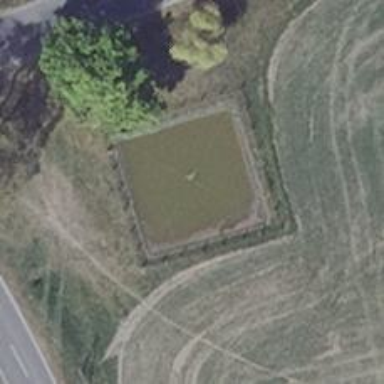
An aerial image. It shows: Fire water pond meant for emergency use.